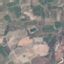
Label: PermanentCrop